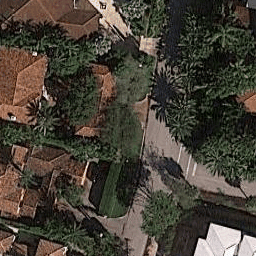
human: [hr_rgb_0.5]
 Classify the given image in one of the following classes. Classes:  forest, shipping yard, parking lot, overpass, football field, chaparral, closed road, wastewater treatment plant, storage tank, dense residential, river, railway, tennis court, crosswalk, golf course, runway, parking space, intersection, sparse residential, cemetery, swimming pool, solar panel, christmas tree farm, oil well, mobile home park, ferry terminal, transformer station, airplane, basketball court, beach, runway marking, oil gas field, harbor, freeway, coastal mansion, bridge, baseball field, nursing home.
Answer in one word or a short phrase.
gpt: coastal mansion